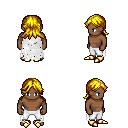
a pixel art fantasy rpg character, male body template, human, dark skin, white tattered cape, white pants, blonde loose hair, gold boots, four views (front, back, left, right), 2x2 character sprite sheet, small pixel art, hard edges, no anti-aliasing